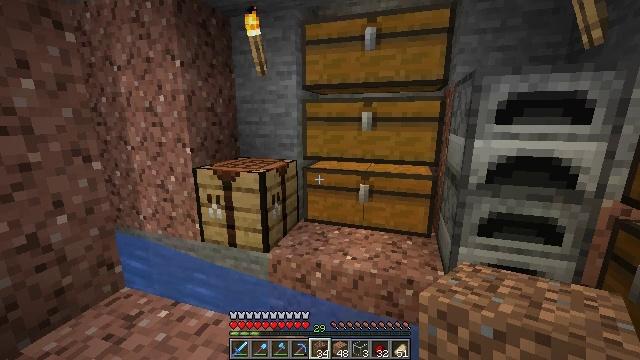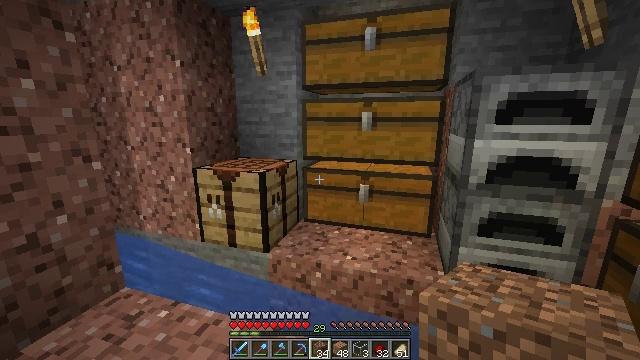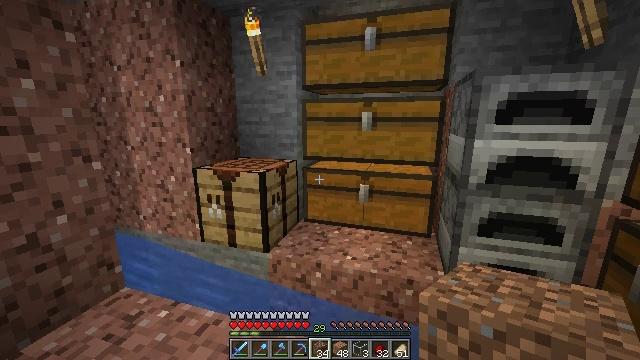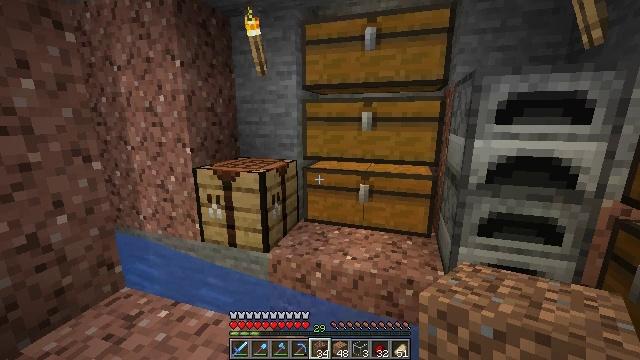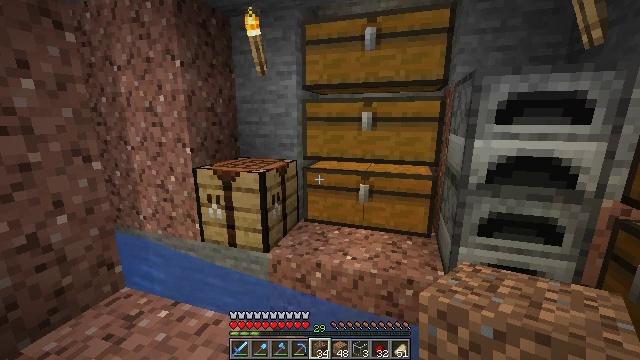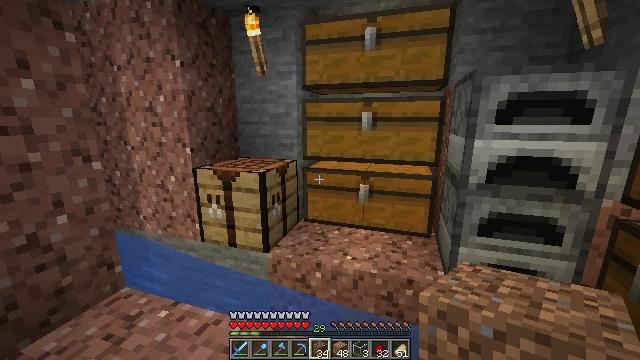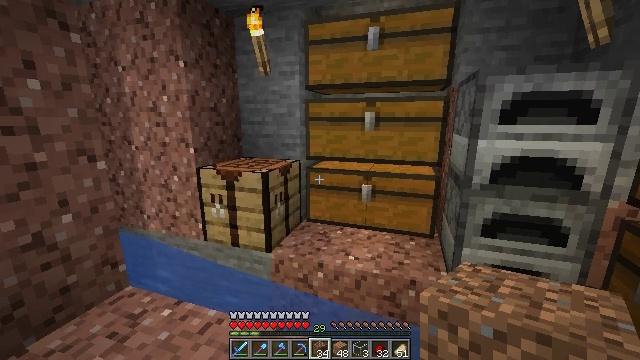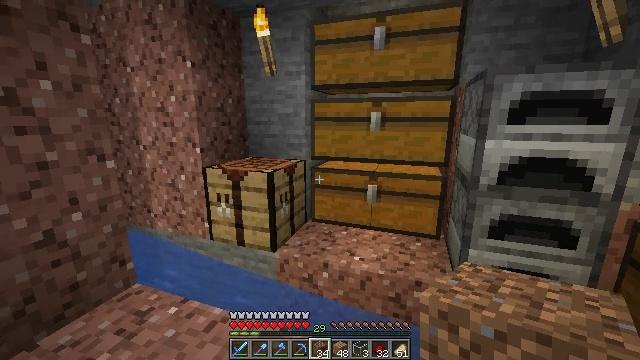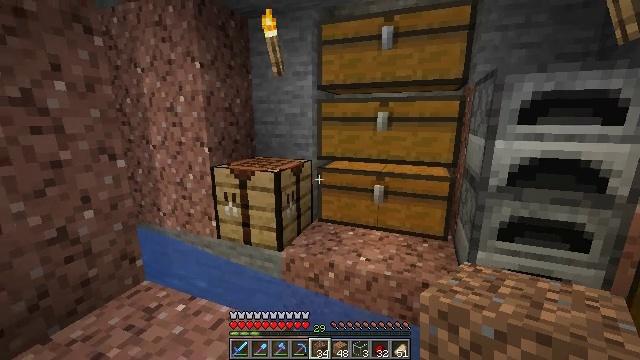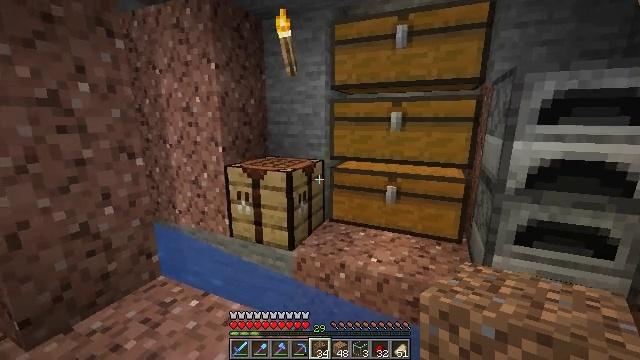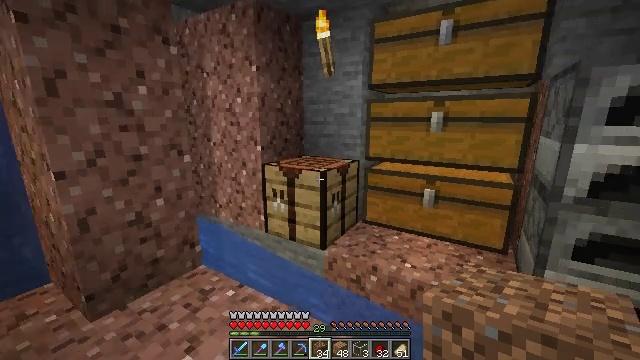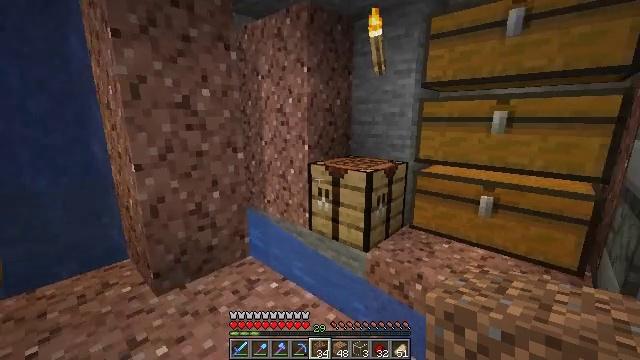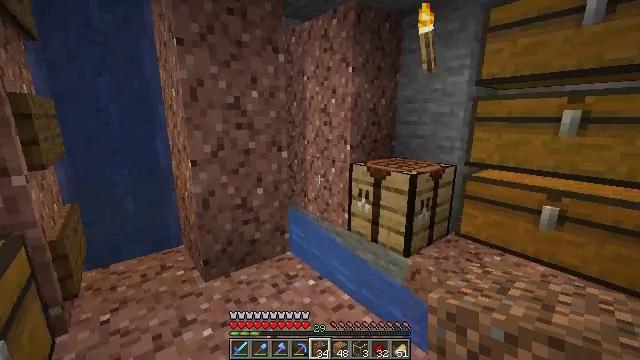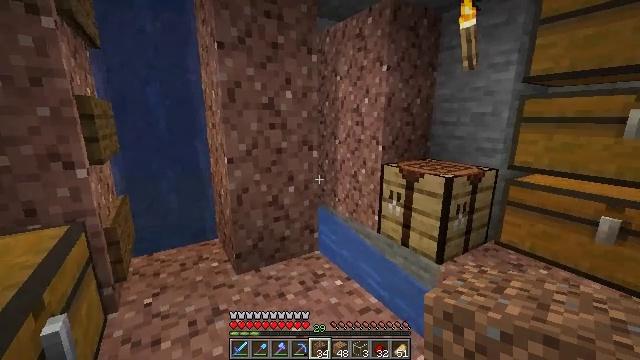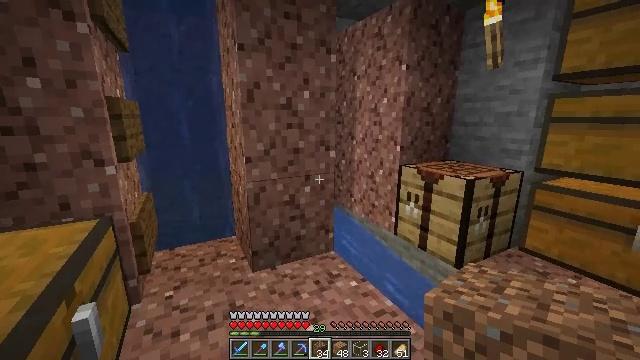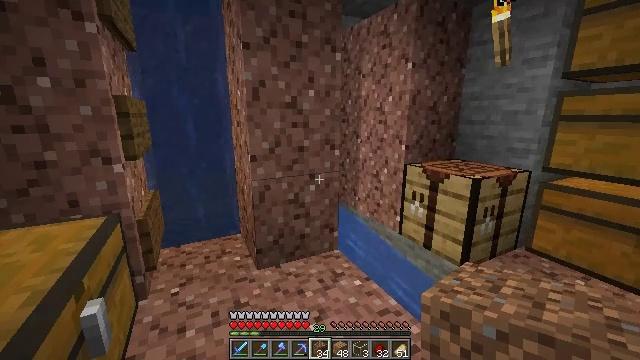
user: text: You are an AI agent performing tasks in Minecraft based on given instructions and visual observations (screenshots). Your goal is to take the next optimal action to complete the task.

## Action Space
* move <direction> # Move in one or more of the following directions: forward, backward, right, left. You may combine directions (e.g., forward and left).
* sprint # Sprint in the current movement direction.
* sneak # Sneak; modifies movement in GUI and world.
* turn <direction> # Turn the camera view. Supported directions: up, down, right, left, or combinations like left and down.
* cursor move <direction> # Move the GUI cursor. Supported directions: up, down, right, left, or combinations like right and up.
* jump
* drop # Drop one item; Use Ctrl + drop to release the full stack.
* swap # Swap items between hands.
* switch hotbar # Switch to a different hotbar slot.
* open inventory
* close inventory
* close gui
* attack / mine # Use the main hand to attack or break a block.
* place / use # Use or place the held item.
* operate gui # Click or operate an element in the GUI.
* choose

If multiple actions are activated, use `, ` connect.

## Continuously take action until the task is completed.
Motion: motion action
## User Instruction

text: Craft a golden helmet.
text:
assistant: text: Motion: no_op
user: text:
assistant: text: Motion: no_op
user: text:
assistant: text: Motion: no_op
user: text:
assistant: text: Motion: no_op
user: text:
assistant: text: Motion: no_op
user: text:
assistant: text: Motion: no_op
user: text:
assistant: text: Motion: turn left
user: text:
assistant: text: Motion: turn left
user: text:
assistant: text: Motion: turn left
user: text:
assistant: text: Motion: turn left
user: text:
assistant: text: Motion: turn left
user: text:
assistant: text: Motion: turn left
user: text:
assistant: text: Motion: turn left
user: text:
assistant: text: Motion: turn left
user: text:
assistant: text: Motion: turn left
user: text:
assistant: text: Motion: no_op
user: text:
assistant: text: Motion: no_op
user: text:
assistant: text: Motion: no_op
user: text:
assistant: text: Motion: no_op
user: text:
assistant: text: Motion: no_op
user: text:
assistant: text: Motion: no_op
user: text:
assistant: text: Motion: no_op
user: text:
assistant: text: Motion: no_op
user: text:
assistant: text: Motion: no_op
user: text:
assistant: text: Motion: no_op
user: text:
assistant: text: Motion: no_op
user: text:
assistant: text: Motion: no_op
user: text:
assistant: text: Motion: no_op
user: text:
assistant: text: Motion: no_op
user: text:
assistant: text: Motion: no_op